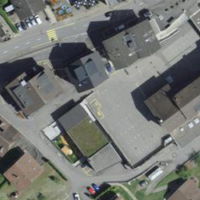
EUNIS habitat code: 54
Species observed at this site:
Corvus corone
Hirundo rustica
Passer domesticus
Columba livia
Motacilla alba
Delichon urbicum
Turdus merula